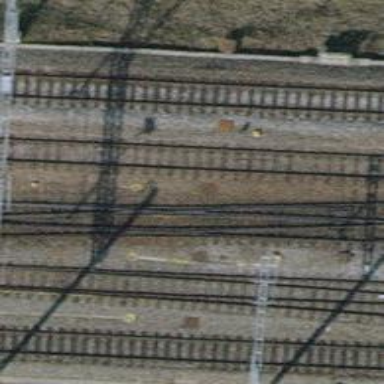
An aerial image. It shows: Railway track with contact lines for electrification.